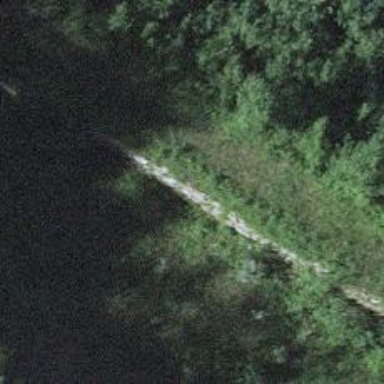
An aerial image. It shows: Retaining wall.